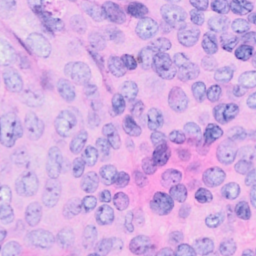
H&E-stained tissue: Breast